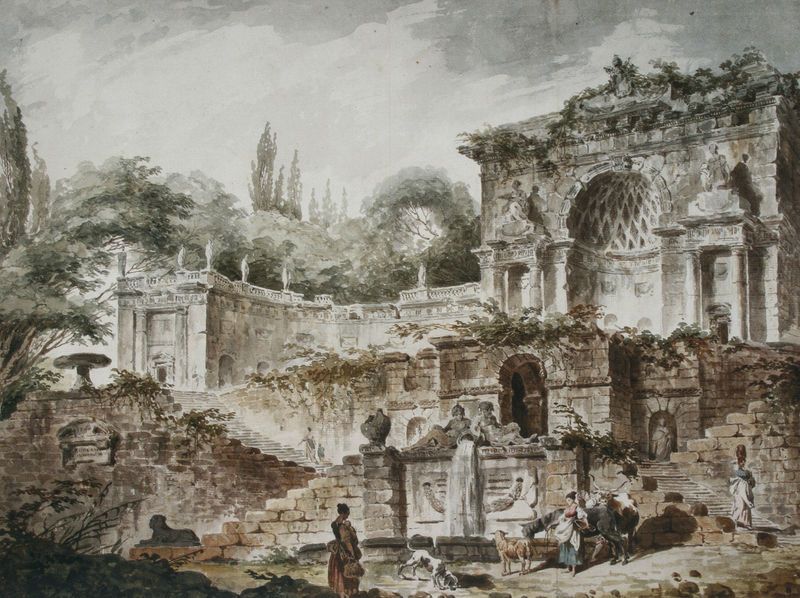
Titel: Capricco der zerstörten Villa del Pigneto
Künstler: Hubert Robert
Standort: Wien
Institution: Graphische Sammlung Albertina
Schlagwörter: baum, blau, dunkel, feder, felsen, gemälde, himmel, mann, schatten, wasser, weiß, wolken, aquarell, bäume, frauen, grün, landschaft, menschen, mädchen, sitzen, stadt, äste, braun, frau, grau, hell, kleid, kleider, licht, marmor, männer, pastell, schwarz, säule, säulen, zeichnung, hund, hunde, schloss, tier, tiere, wolke, alt, trinken, architektur, mensch, stehen, stein, steine, horn, ast, natur, strauch, vieh, busch, büsche, gehen, kirche, sträucher, figur, pflanzen, wald, wasserfall, brunnen, esel, pferd, garten, krug, skulptur, statue, vase, zypressen, bogen, italien, süden, hang, mauer, ziegel, farbe, kuh, monochrom, rind, hof, platz, pilaster, figuren, kuppel, romantik, treppe, treppen, wild, arch, architecture, palace, people, robes, stairs, steps, white, women, tafel, black, green, ladies, lady, old, woman, ornamente, vasen, brown, geländer, stufen, tor, bögen, verfall, eingang, nische, treppenstufen, tusche, wasserfarben, ruine, gefäß, gewölbe, lamm, schaf, antike, burg, palast, balustrade, koloriert, ruinen, altar, rom, gemäuer, villa, skulpturen, plastiken, statuen, sad, hirsch, reh, mauern, antik, classical, clouds, greek, roman, sky, stone, tree, pfers, apsis, building, hill, landscape, nature, water, griechenland, trees, tränke, wildnis, zeder, tempel, löwe, hörner, tränken, forest, plants, drawing, geweih, hirten, ruin, ruins, animals, dog, dogs, ziege, brunne, lavierung, monument, sculpture, athen, sphinx, zerfall, italy, treees, ägypten, capriccio, triumphbogen, ziegen, bewuchs, city, italia, leaves, nischen, inschriften, arcaden, cat, antique, temple, archäologie, nischenfiguren, gedenktafel, italie, steinblöcke, ink, walls, bricks, buildings, balustraden, fountain, gardens, watercolor, aquarel, statues, verwunschen, tafeln, blöcke, kaskade, animal, lines, cow, horse, wunder, bull, sheep, tivoli, hotel, bäumen, carving, rococo, stones, standing, lion, goats, drinking, reclining, weltwunder, big, vines, sepia, tierstatue, woods, sculptures, hirtinnen, mauerblöcke, ochse ziege, tempelanage, urwuchs, niche, lonely, overcast, donkey, foliage, mule, levels, cypress, phoenix, pillars, awuarell, ox, oasis, deserted, carvings, küh, drinkin, relaxing, vergessen, coloumn, water fall, mä#del, conifer, cupula, tees, bushs, dogs sheep camel, foundtains, this is a very dark painting., and it's giving dark vibes., it has beautiful details, you see a fountain and some kind of chaple, they use a lot of grey, you also see people, gloomy, emotional